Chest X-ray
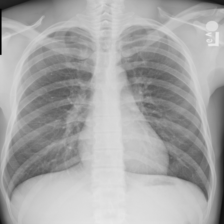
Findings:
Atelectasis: negative
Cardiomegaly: negative
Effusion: negative
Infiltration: negative
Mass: negative
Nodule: negative
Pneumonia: negative
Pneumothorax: negative
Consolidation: negative
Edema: negative
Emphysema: negative
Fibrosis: negative
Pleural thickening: negative
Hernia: negative